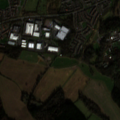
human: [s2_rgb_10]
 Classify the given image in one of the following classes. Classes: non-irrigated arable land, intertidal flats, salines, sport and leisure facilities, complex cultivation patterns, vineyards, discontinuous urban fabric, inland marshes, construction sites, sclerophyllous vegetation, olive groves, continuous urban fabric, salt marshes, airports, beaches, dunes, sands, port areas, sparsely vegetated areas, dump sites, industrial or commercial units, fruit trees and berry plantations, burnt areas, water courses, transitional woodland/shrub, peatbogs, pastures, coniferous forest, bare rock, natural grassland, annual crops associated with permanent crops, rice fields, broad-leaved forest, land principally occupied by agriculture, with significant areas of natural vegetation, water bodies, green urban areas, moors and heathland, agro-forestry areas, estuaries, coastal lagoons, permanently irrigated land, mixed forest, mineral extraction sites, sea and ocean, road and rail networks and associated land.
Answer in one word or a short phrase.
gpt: discontinuous urban fabric, non-irrigated arable land, broad-leaved forest, coniferous forest, mixed forest